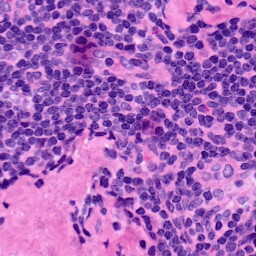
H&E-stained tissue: LymphNode